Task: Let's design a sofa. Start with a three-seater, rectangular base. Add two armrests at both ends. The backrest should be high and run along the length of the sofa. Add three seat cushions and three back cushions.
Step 440:
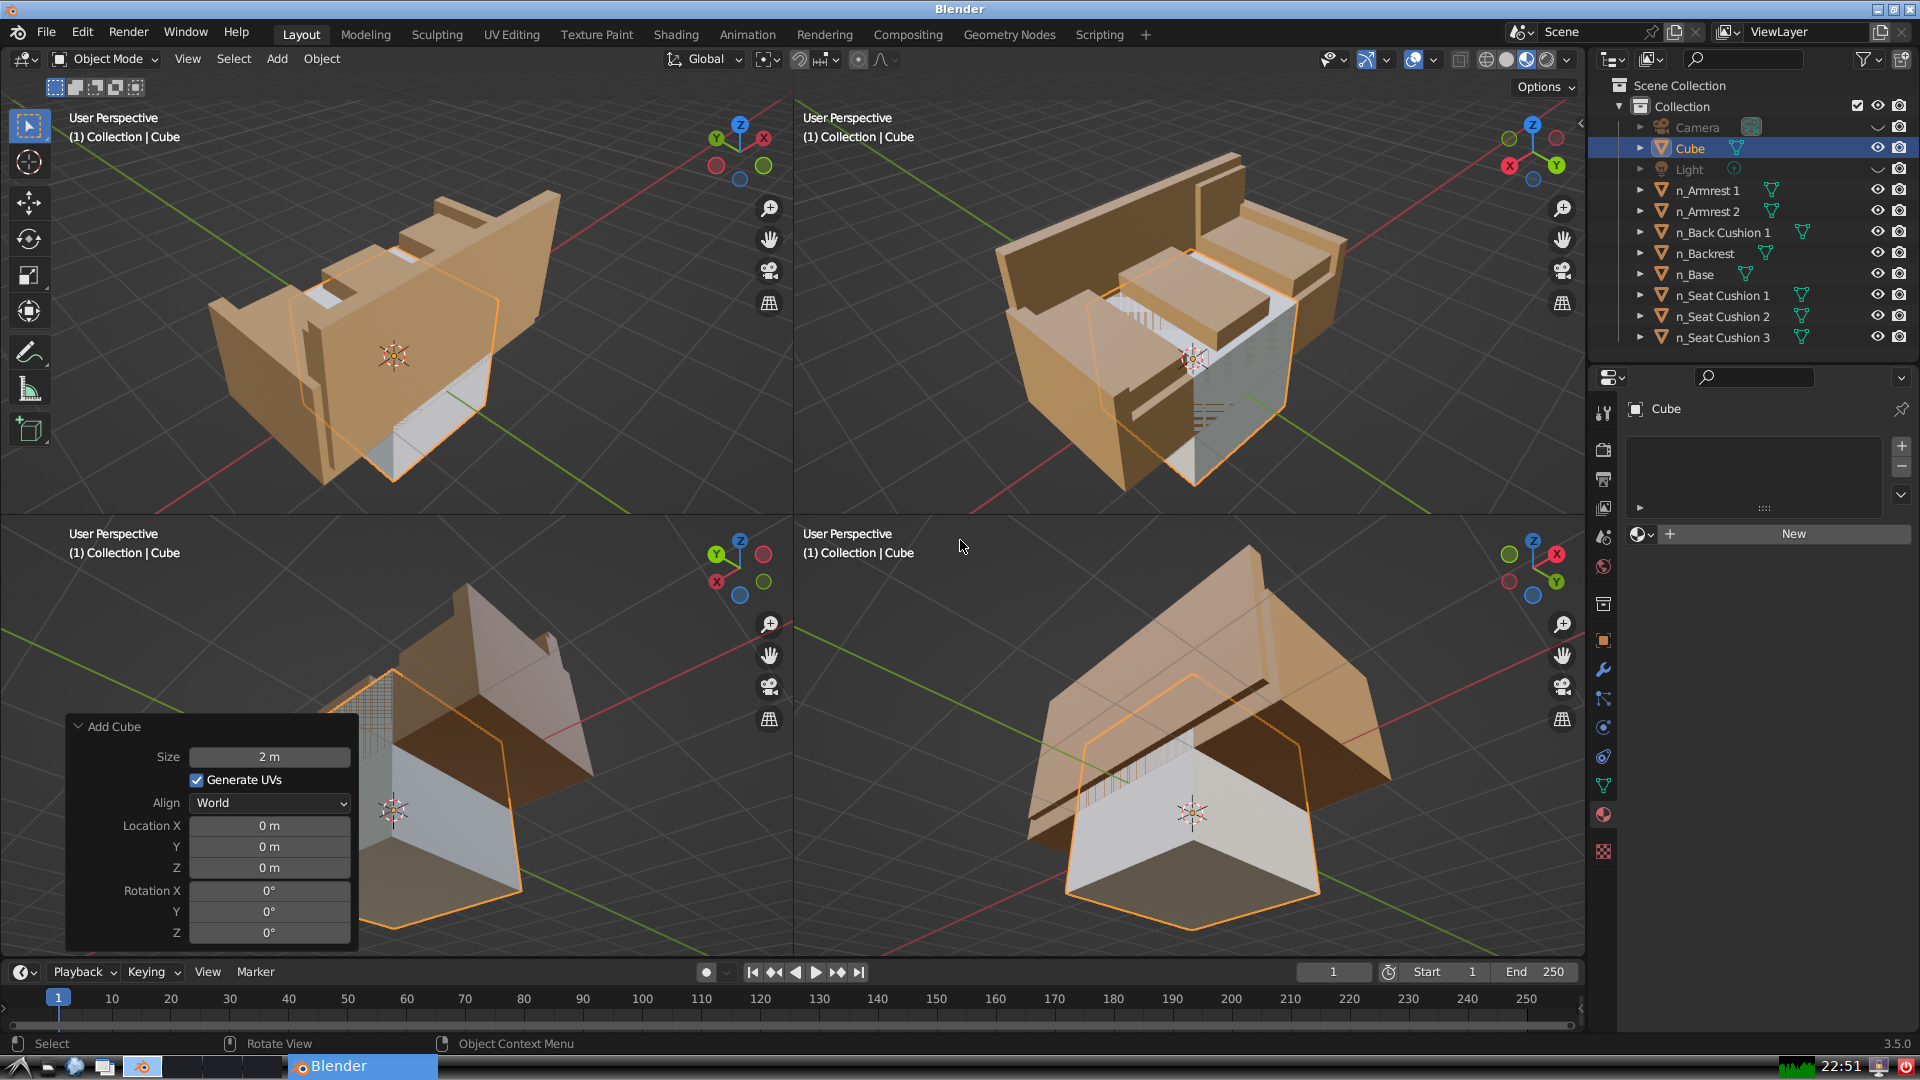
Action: {"key_press": ['Ctrl, Home']}